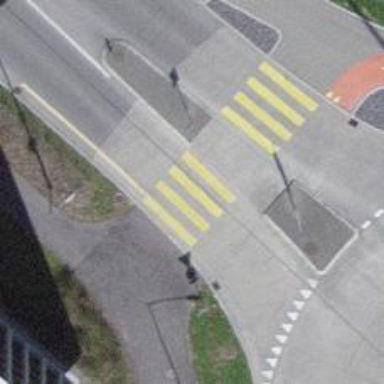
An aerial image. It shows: Uncontrolled zebra crossing with central island.